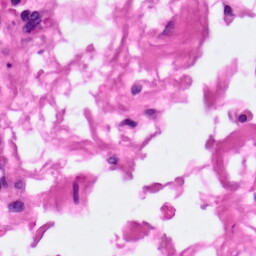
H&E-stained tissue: Pancreatic